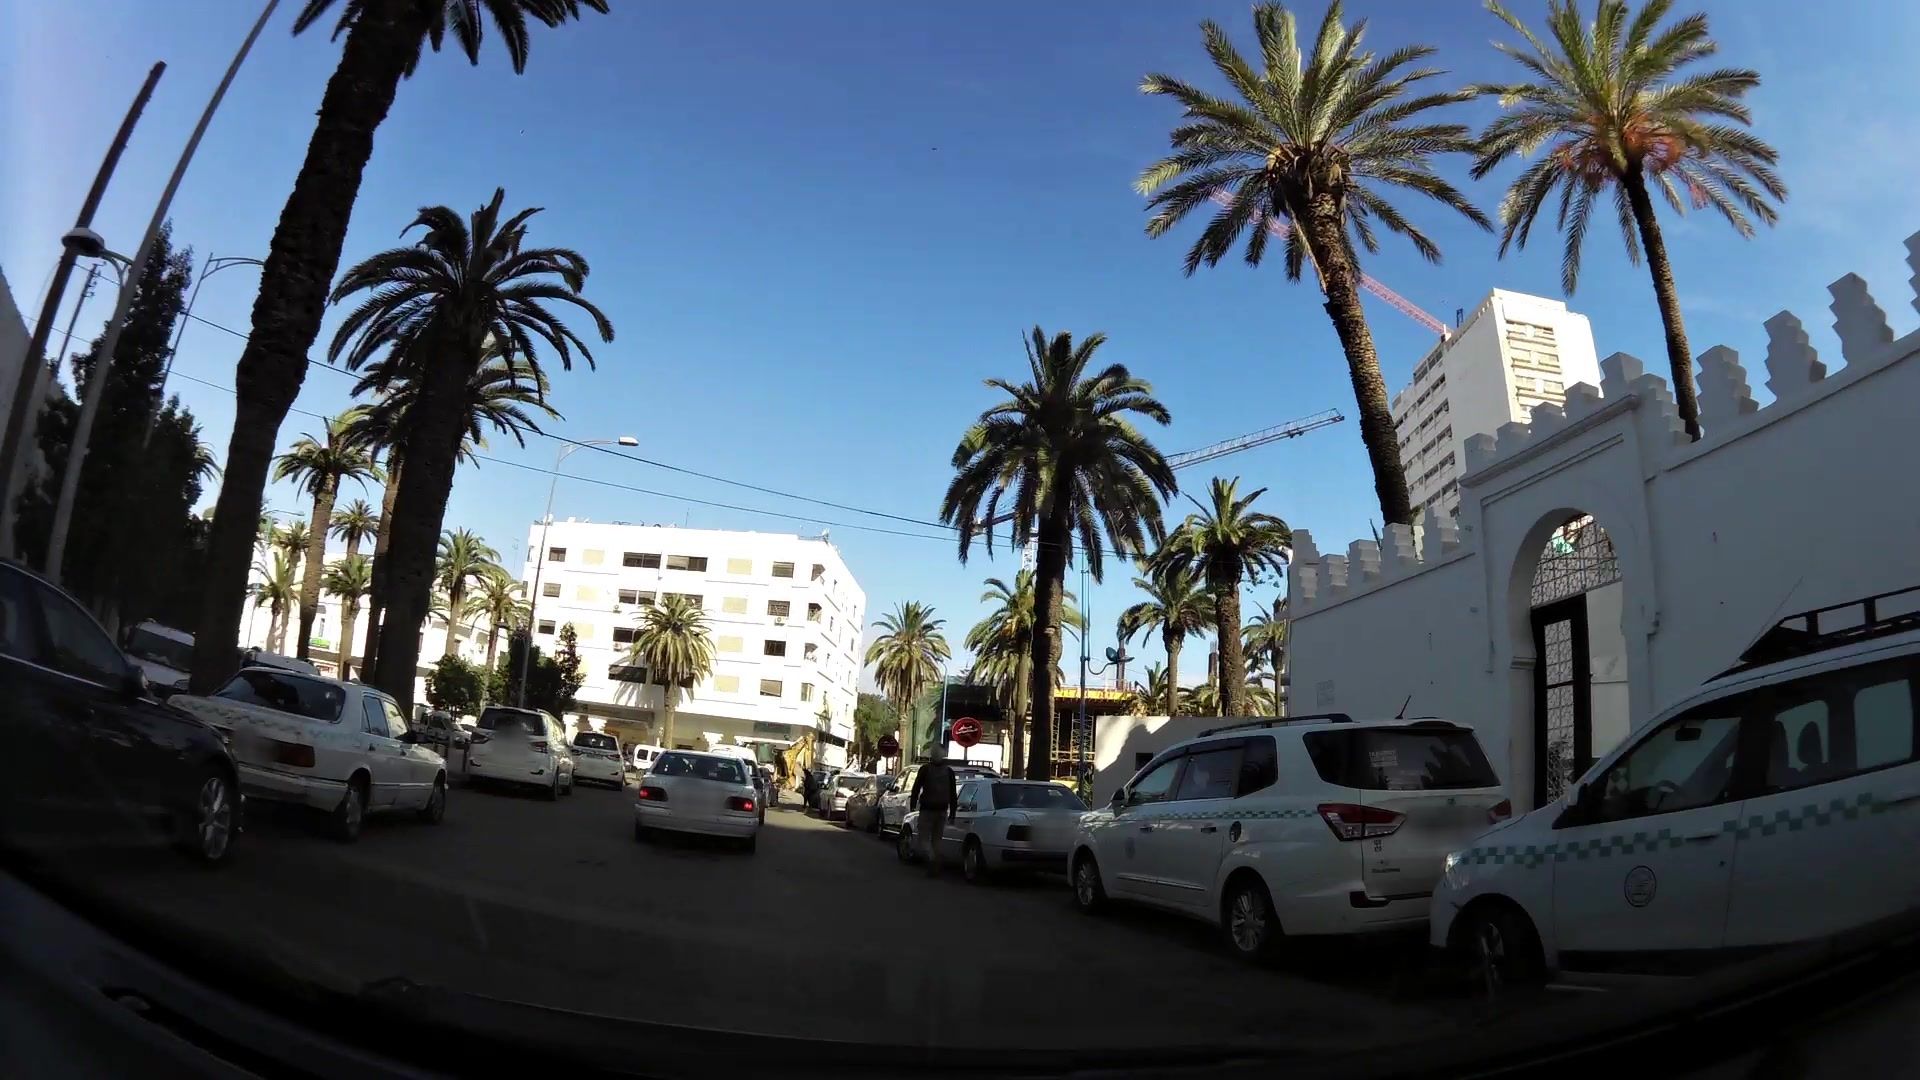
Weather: clear
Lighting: day
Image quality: good
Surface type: driving surface
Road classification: residential
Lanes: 2
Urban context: urban centre
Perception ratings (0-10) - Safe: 1.92, Lively: 9.54, Beautiful: 4.01, Boring: 1.47, Depressing: 2.27, Wealthy: 7.89